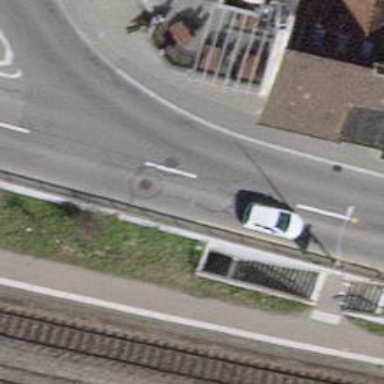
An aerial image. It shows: Footway tunnel with asphalt surface.